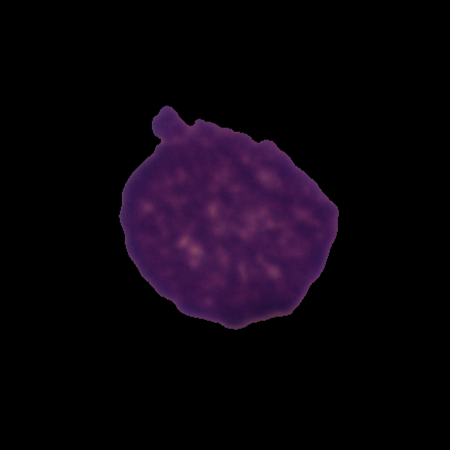
Label: cancer